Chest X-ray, AP view. Patient: 55 years old, sex M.
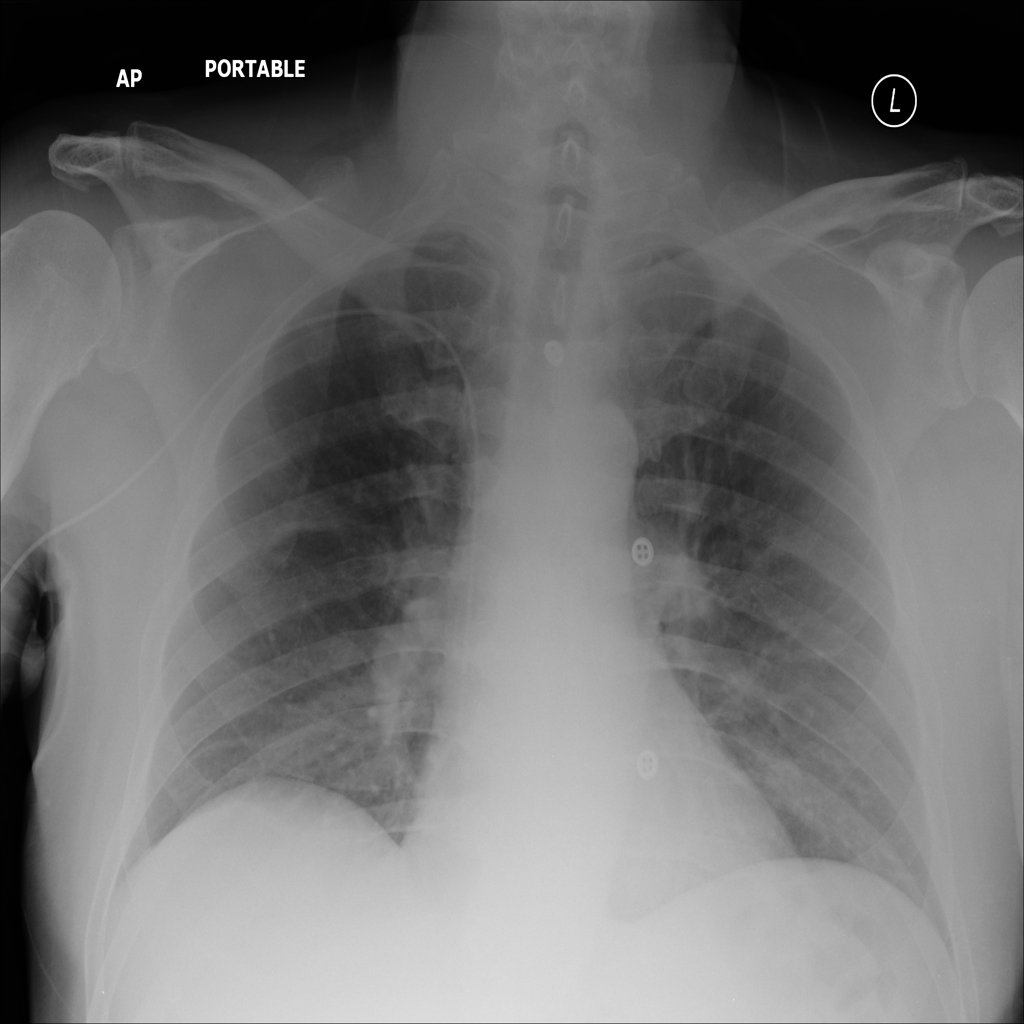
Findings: No Finding